Interaction volume radius: 10 \u00c5
Interaction volume height: 10 \u00c5
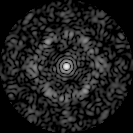
Disorder parameter: 0.718